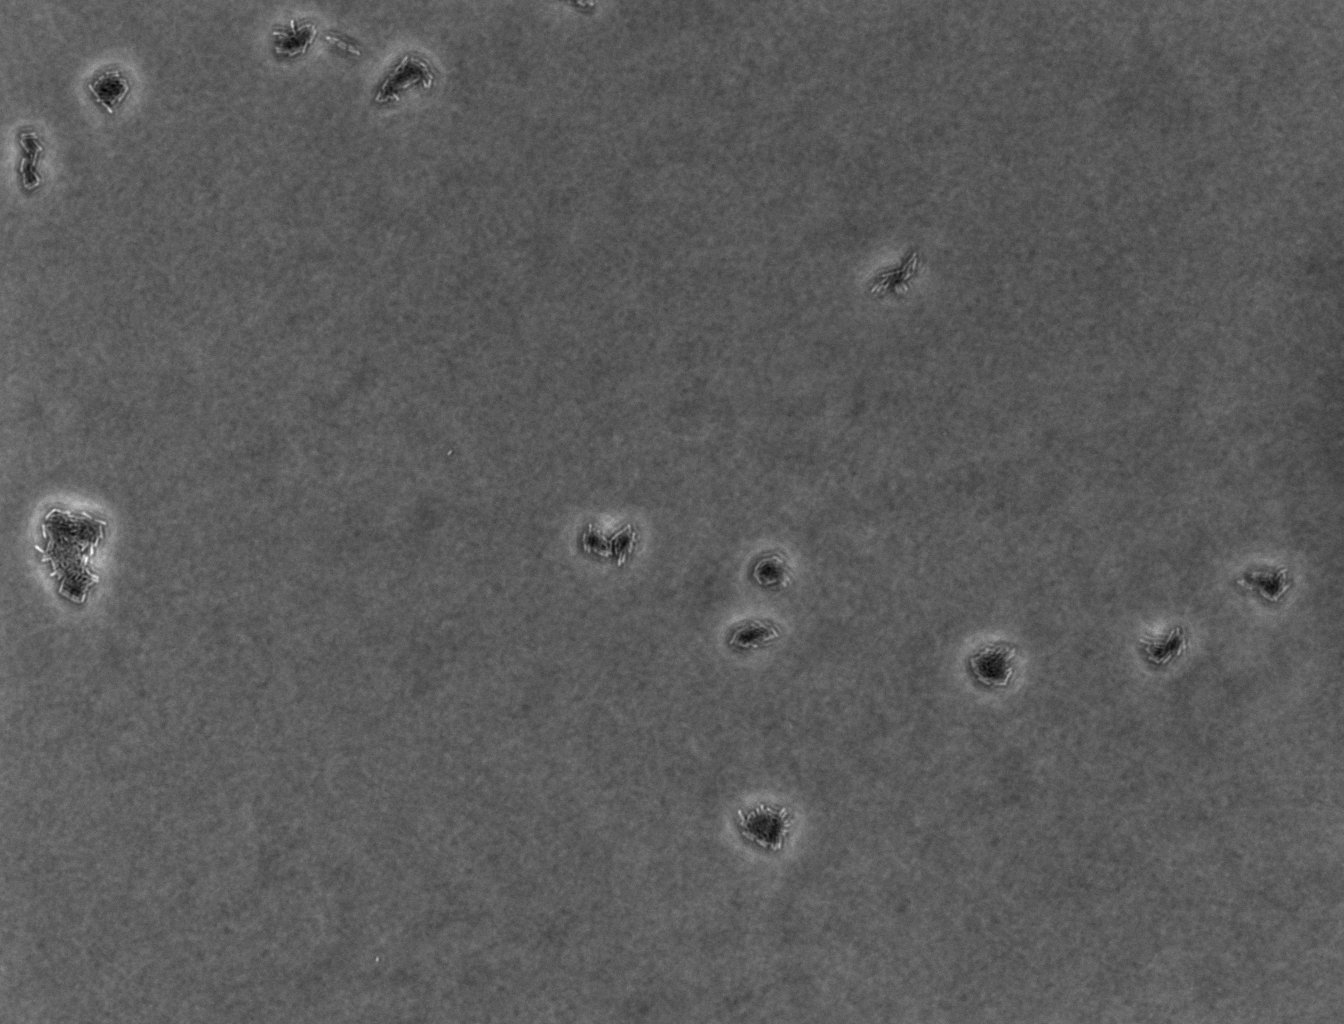
Phase contrast microscopy, 20x objective, 3 h incubation